Field crop: tomato
Growth stage: 1
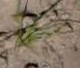
Species: cyperus